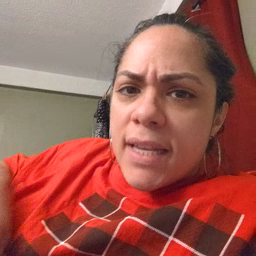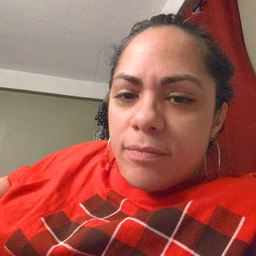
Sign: quiet